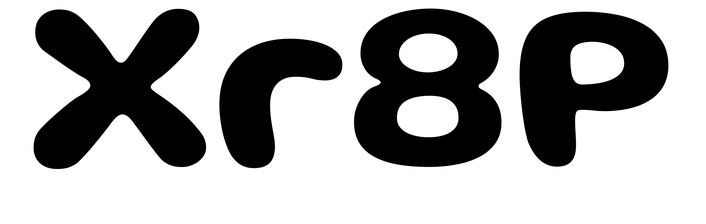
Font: Gluten_SemiBold